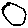
Label: hexagon